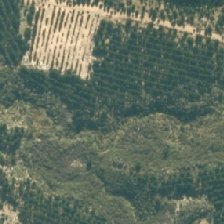
Land cover: manuka_kanuka